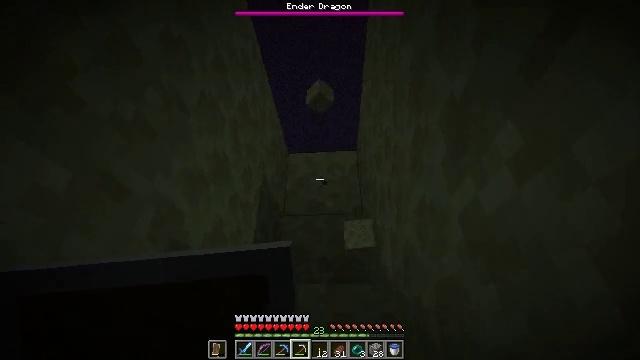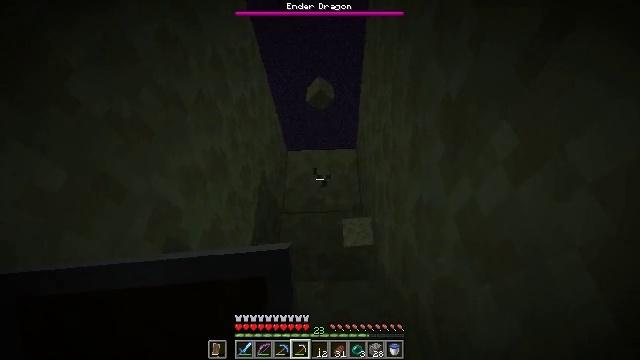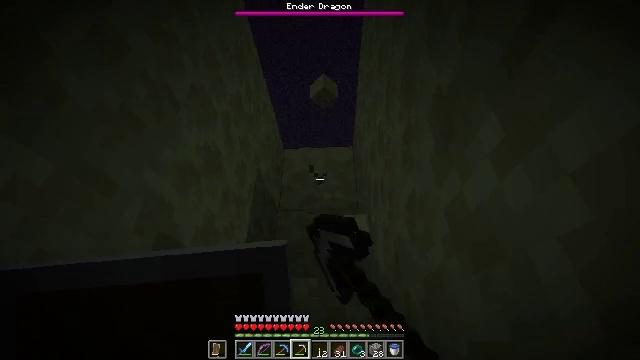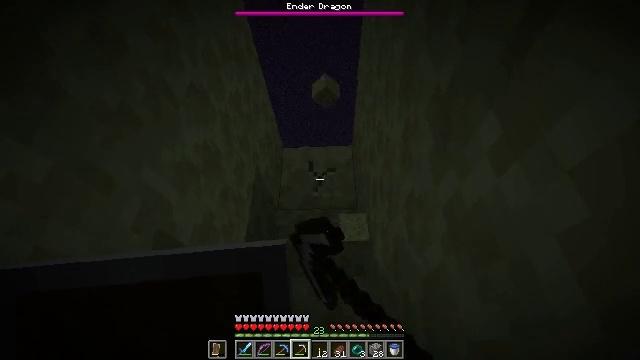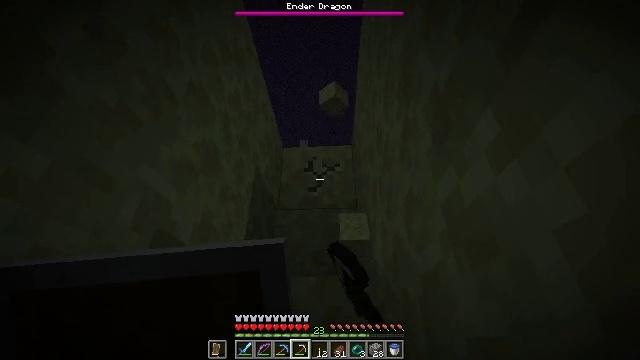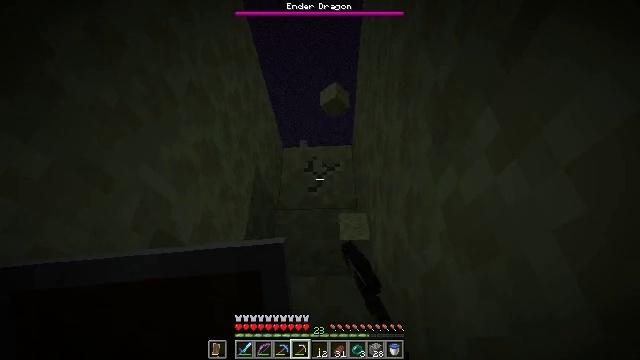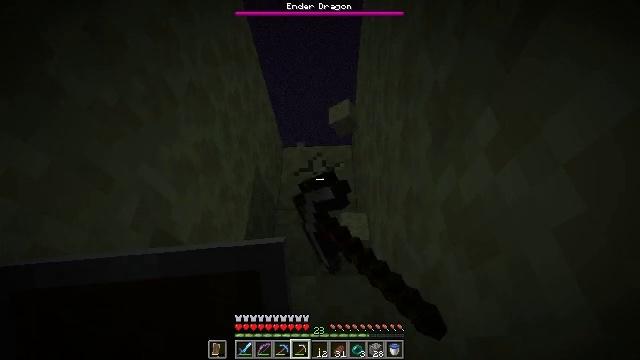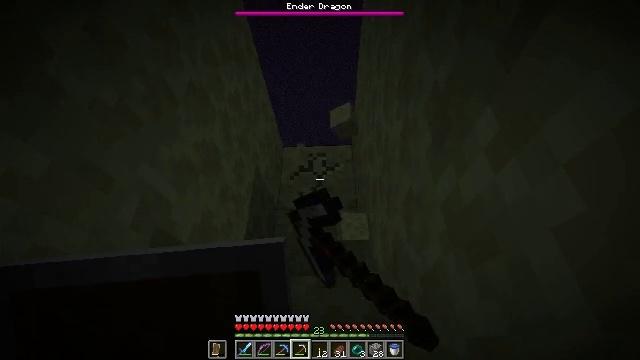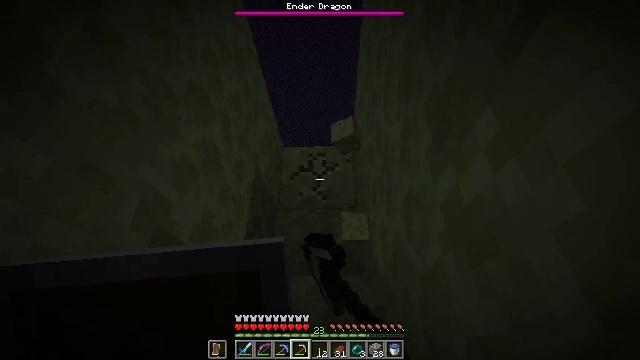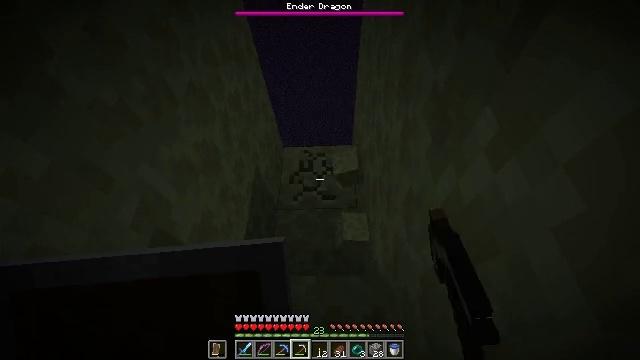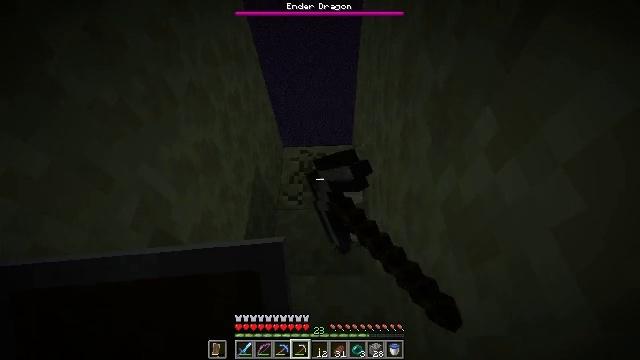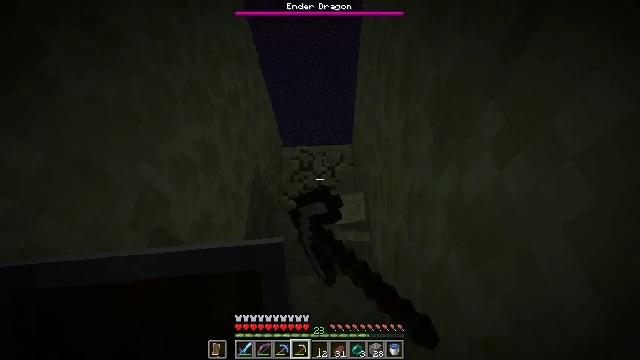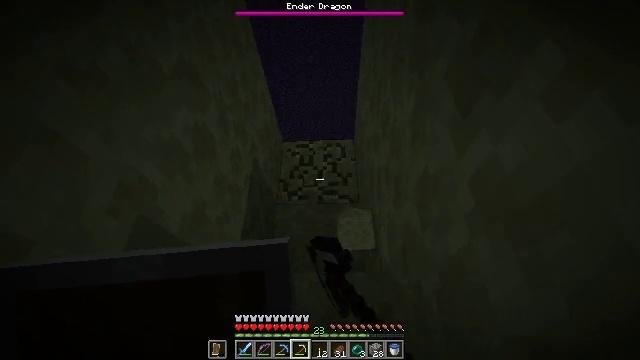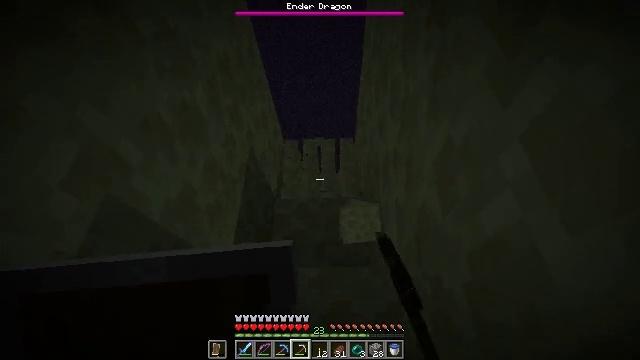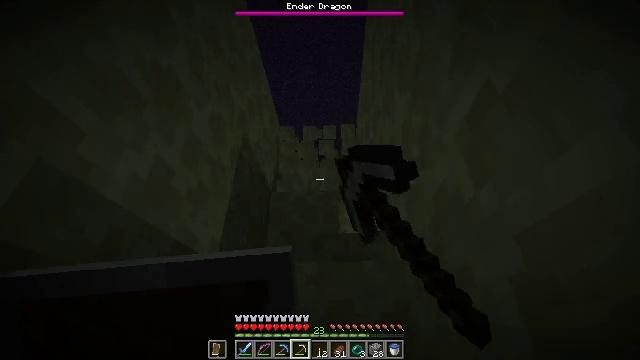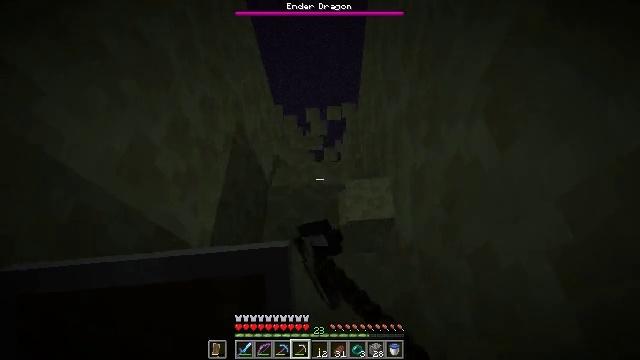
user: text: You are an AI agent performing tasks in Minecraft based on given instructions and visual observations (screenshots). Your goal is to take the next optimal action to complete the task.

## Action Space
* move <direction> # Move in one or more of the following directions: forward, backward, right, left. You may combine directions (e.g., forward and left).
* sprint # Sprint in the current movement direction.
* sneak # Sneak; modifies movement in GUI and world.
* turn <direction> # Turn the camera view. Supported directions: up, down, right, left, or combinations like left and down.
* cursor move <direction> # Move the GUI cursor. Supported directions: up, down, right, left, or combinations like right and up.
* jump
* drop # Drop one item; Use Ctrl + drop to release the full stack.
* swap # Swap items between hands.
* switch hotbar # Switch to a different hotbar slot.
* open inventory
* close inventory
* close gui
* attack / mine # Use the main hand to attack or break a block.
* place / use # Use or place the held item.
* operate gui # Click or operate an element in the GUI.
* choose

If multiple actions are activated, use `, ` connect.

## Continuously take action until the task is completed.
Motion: motion action
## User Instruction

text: Gather end stone from the End.
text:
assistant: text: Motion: attack / mine
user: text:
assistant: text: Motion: attack / mine
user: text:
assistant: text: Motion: attack / mine
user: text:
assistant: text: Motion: attack / mine
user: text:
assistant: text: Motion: attack / mine
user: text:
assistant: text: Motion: attack / mine
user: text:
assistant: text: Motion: attack / mine
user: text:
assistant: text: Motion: attack / mine
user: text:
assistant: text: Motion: attack / mine
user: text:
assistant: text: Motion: attack / mine
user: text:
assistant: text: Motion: move forward, attack / mine
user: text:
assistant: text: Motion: move forward, attack / mine
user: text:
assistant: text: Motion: move forward, attack / mine
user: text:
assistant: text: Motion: move forward, attack / mine
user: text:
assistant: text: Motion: move forward, attack / mine
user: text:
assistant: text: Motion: move forward, attack / mine, jump
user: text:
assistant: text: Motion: move forward, attack / mine, jump
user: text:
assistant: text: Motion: move forward, attack / mine, jump
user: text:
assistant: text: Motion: attack / mine, jump